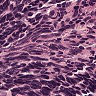
Metastatic tissue present: no